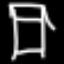
Label: bed